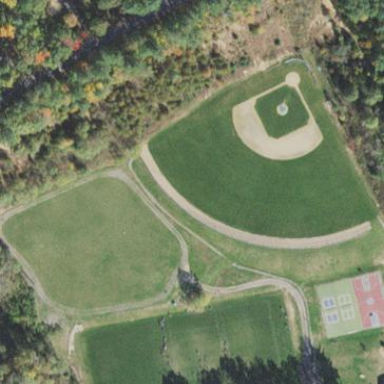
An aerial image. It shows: Baseball pitch for leisure land.